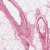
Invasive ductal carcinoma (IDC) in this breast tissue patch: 0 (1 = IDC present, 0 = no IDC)